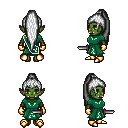
a pixel art fantasy rpg character, female body template, orc, green skin, sash dress, teal pants, white extra-long topknot hairstyle, gold gloves, gold boots, dagger, four views (front, back, left, right), 2x2 character sprite sheet, small pixel art, hard edges, no anti-aliasing